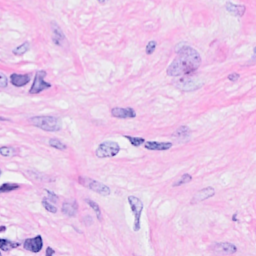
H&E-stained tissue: Breast